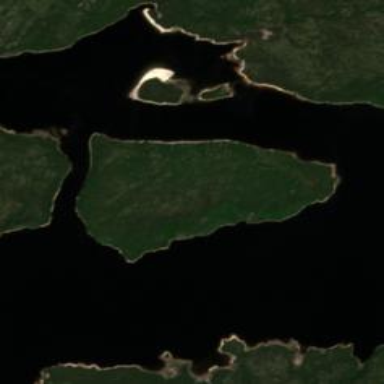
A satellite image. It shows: Island in natural setting.